Question: I'm trying to fetch value from my table where price is greater than 500. I have tried following syntax:
'''
$vehicles=vehicles::where('price','>',500)->get()->first();
'''
But it is returning empty value. I have price greater than 500 in my table.
Strange thing is when i query following
'''
$vehicles=vehicles::where('price','<',500)->get()->first();
'''
It is returning value. This shouldn't happen because i don't have price less than 500. Can anyone help me?.

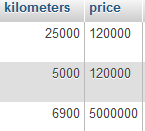
Answer: Try this
'''
vehicles::where('price','>',500)->orderBy('price','ASC')->first();
'''
It will give you the first row which has price > 500.
Change your string type as int(11).
> It is working in less than 500 query because it will convert your string price in integer and integer of a string is 0. then when you will run < 500 query then yes. zero is obviously less than 500 .